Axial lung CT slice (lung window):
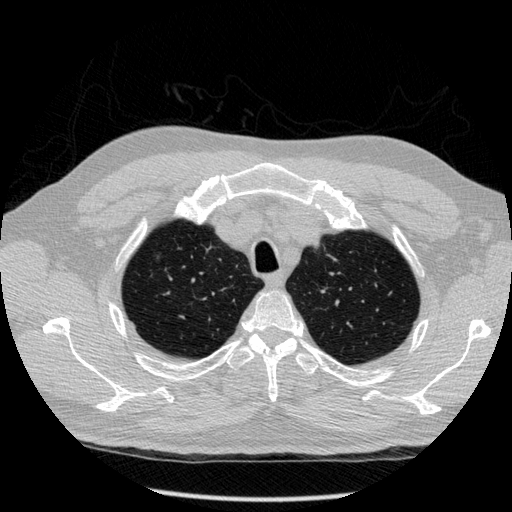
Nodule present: yes
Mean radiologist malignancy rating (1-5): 3.667